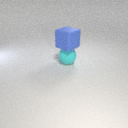
large blue rubber cube above large cyan rubber sphere